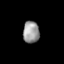
Tissue: skin
Cell type: Epithelial cells
Senescence score: 0.2388
Nuclear area (px): 351
Mean DAPI intensity: 152.538